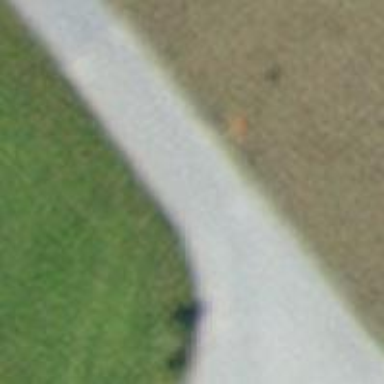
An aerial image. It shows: Pole with roof-covered pipeline marker.